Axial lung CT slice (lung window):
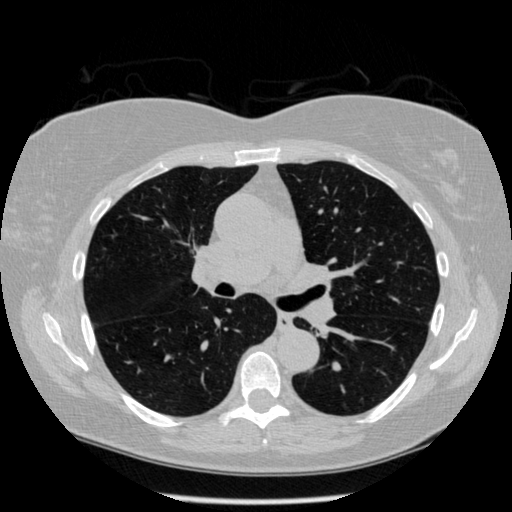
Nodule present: no